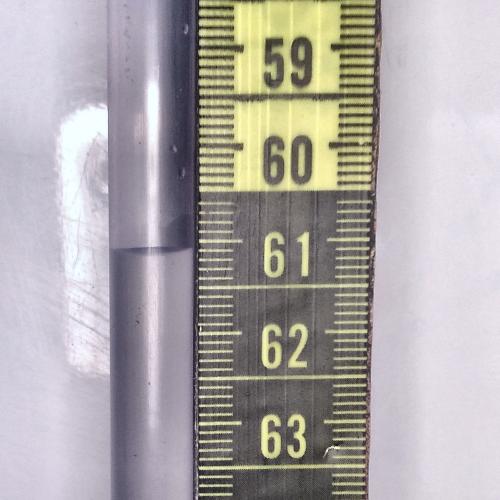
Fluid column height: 61.1 cm